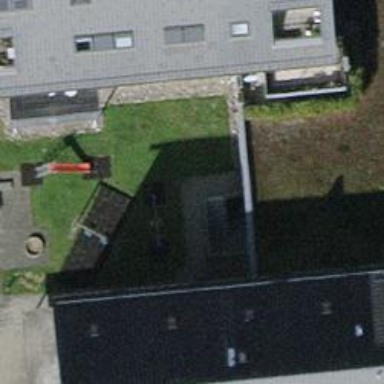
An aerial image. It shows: Seesaw in the playground.